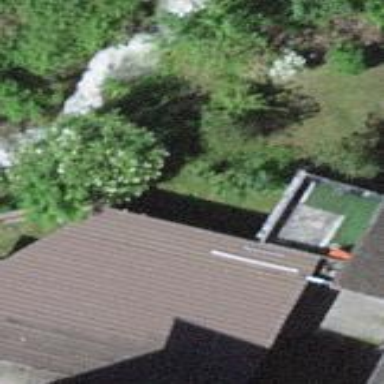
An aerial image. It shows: View of roof of building.